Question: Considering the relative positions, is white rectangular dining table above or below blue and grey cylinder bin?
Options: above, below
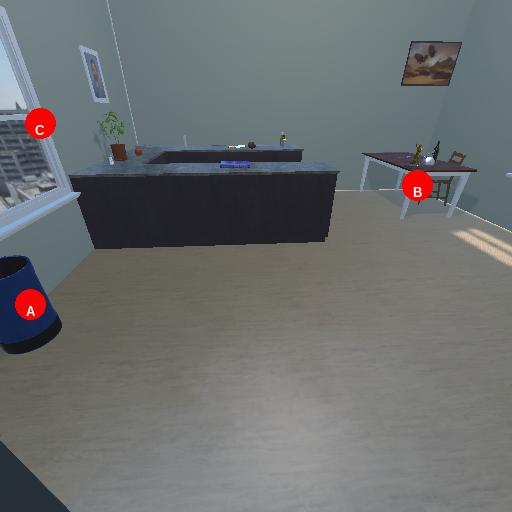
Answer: above